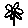
Label: flower